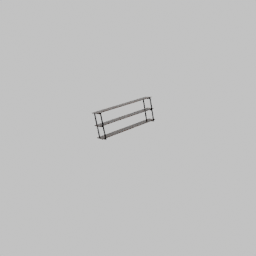
Label: furniture